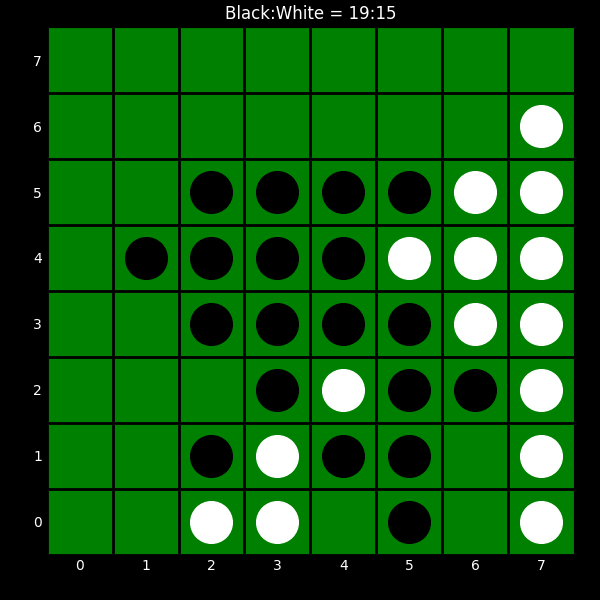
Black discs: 19
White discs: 15